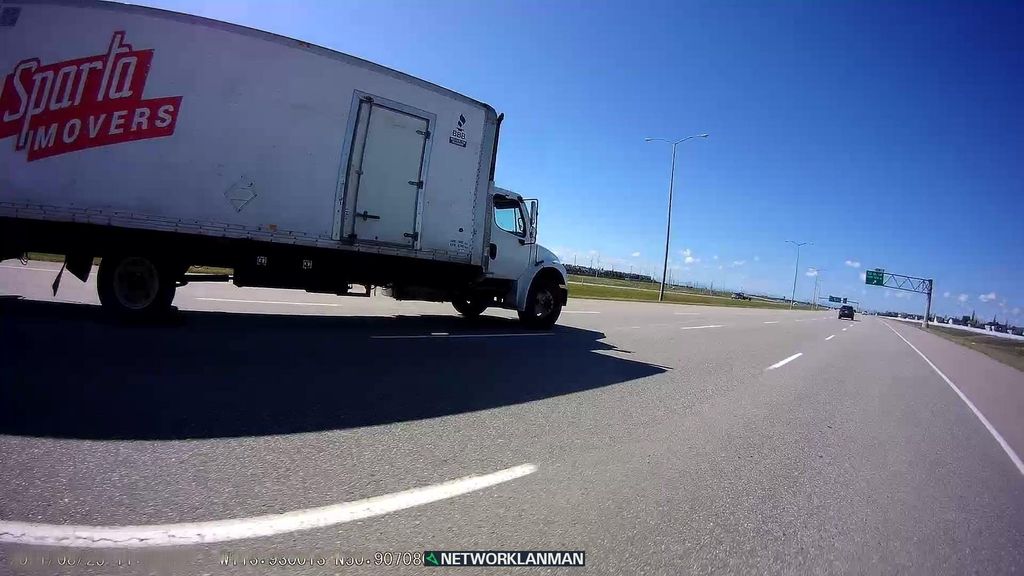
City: calgary